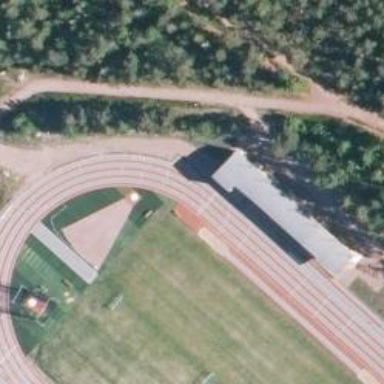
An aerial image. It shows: Track located within leisure land area.